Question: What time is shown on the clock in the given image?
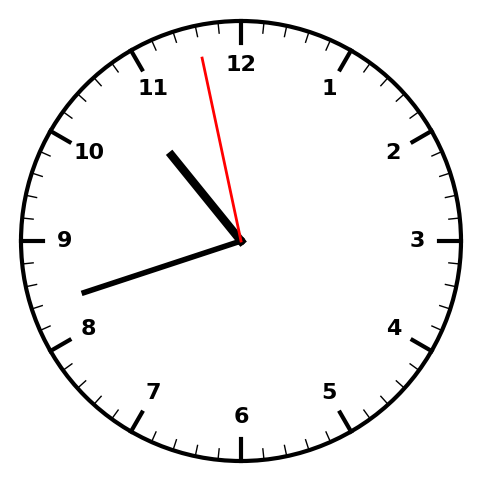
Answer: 10:41:58